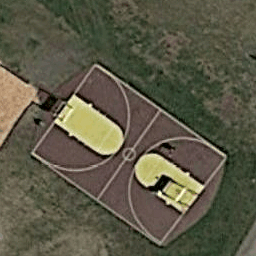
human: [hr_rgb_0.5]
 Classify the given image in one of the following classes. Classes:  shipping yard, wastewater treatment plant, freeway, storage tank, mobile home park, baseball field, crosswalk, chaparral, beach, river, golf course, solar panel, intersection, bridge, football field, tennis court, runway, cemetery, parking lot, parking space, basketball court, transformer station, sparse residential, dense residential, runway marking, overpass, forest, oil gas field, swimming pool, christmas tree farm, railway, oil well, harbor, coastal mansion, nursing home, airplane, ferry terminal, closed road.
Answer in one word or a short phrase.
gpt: basketball court